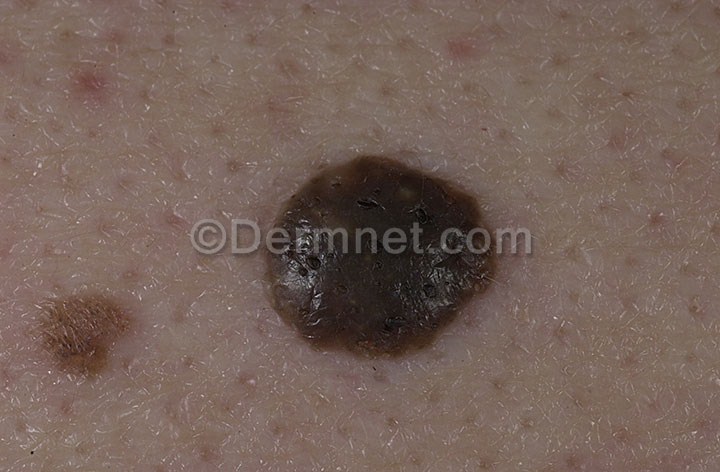
Disease: Seborrheic Keratoses and other Benign Tumors